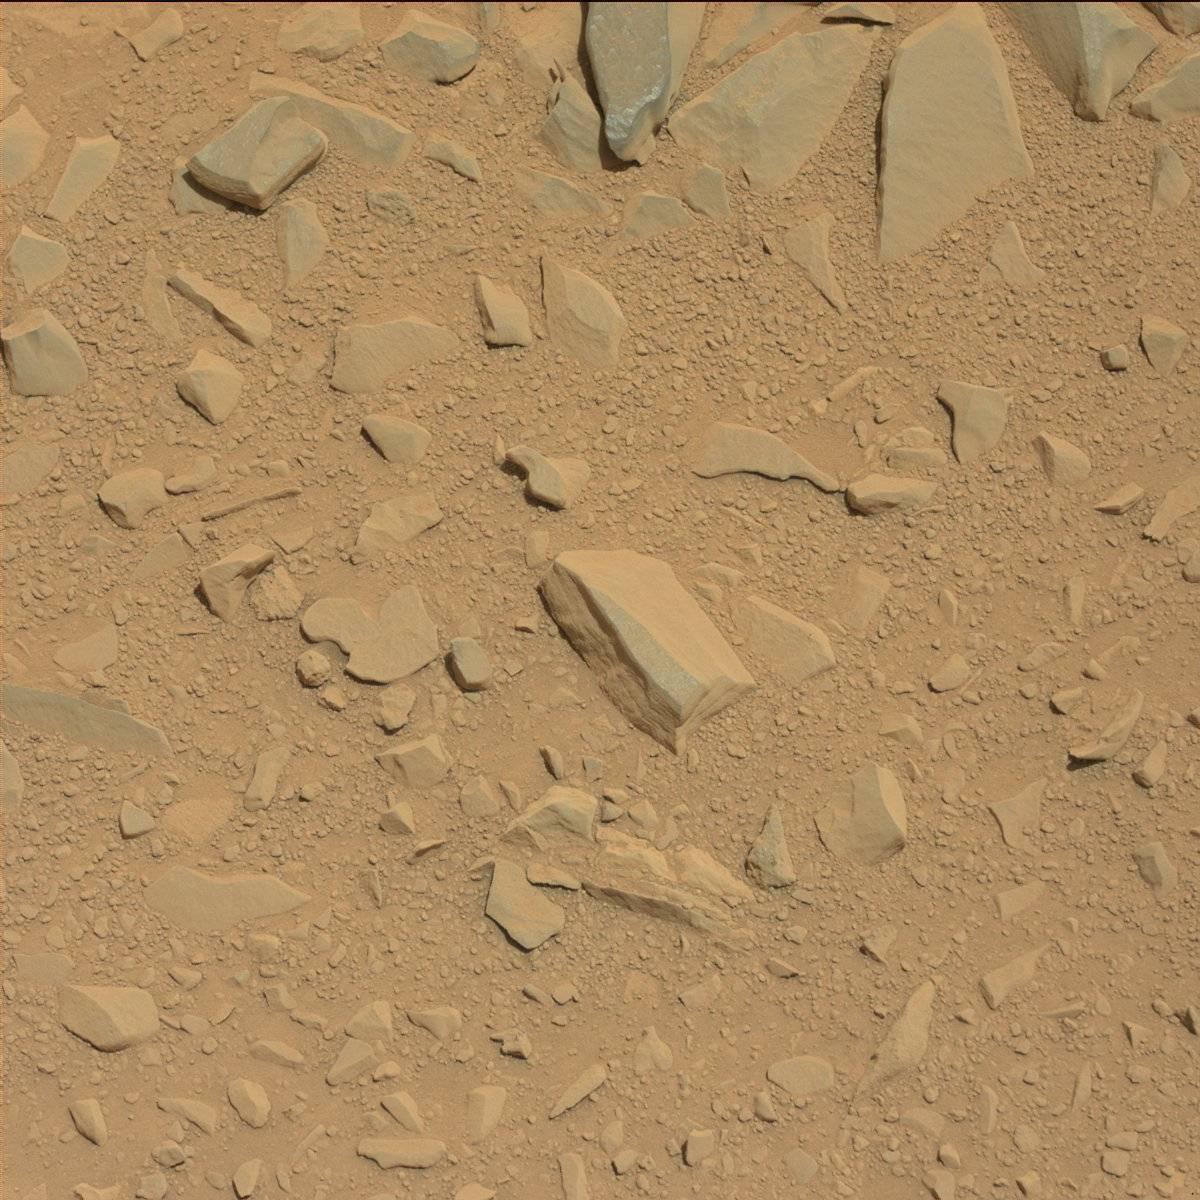
Terrain classes present: Bedrock, Rock, Sand / Soil